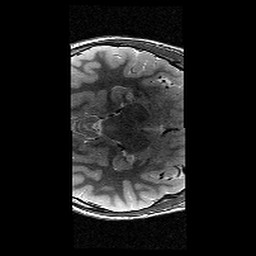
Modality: T2w
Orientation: axial
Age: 10
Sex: male
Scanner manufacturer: siemens
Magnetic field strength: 3 T
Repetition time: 9.23 s
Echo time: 0.067 s